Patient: sex M, age 63
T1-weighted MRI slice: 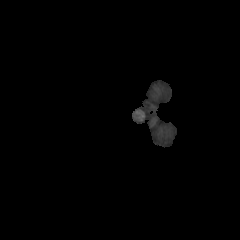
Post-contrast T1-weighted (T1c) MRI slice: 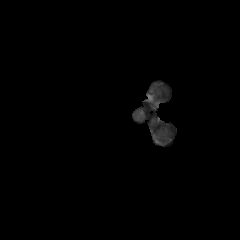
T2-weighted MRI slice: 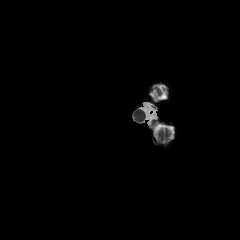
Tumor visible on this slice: no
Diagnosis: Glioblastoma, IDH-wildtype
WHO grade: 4